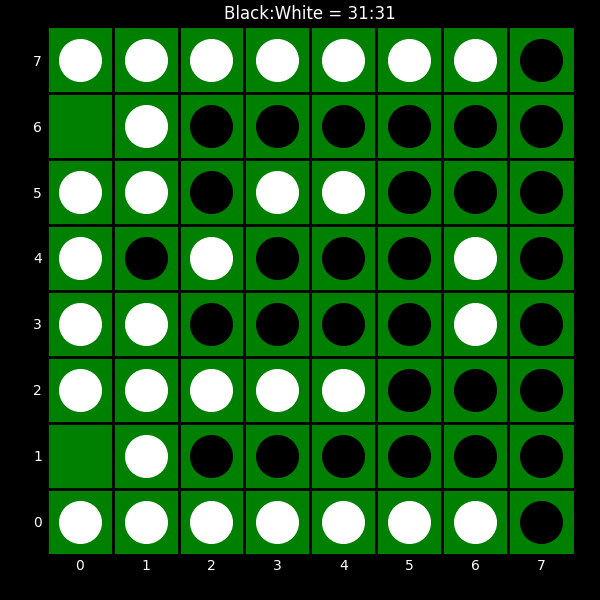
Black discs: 31
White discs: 31